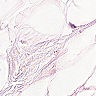
Metastatic tissue present: no